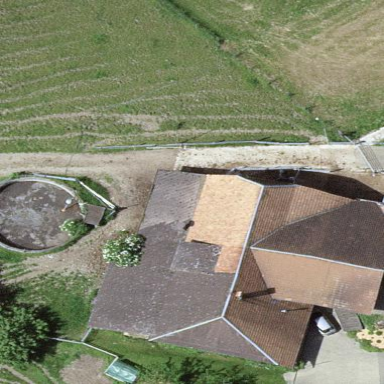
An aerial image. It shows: Farm building.